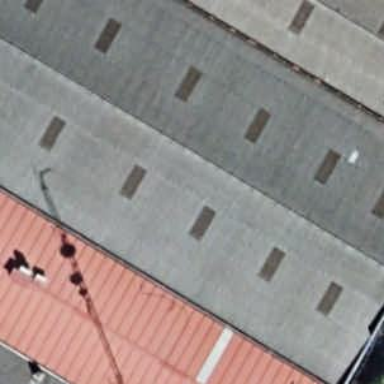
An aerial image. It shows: Industrial building with works.